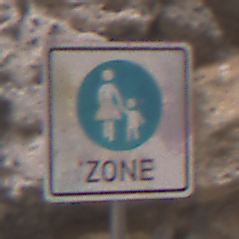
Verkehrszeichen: BeginnFussgaengerzone
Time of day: Midday
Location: Outdoor (Urban)
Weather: PartlyCloudy
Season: NotSpecified
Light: Natural